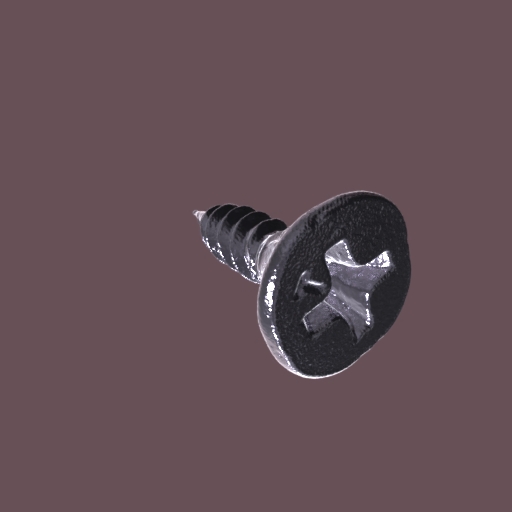
Label: screw